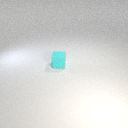
small cyan rubber cube